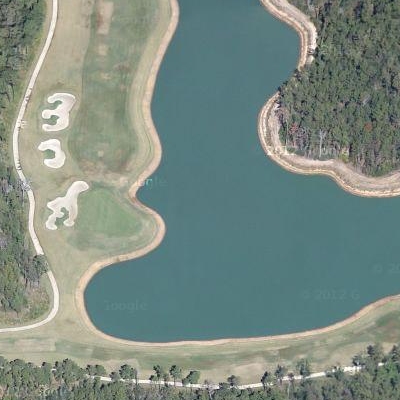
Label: RiverLake